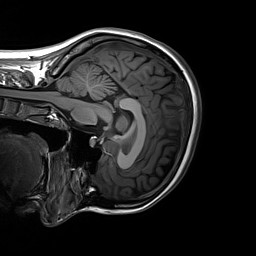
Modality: T1w
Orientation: sagittal
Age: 28
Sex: female
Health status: healthy
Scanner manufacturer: siemens
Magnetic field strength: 3 T
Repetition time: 2.3 s
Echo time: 0.00236 s